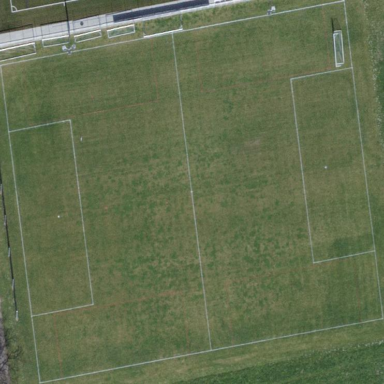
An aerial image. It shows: Soccer pitch for outdoor sports and leisure activities.